Field crop: tomato
Growth stage: 2
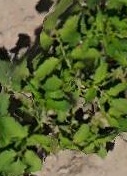
Species: tomato